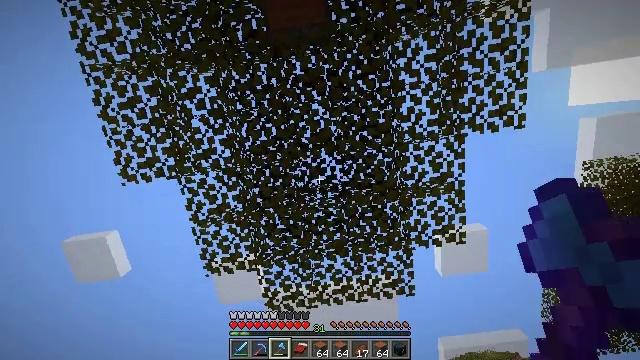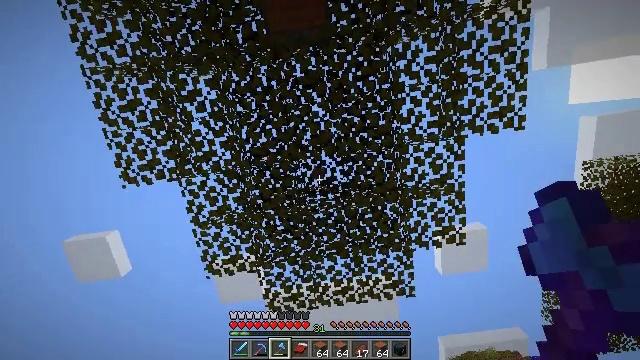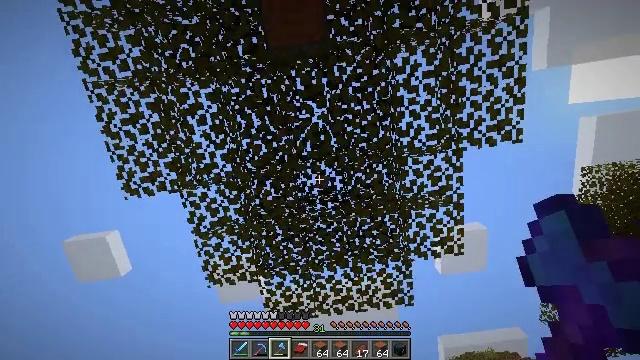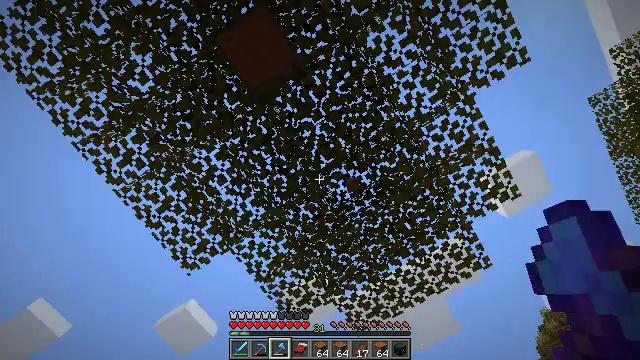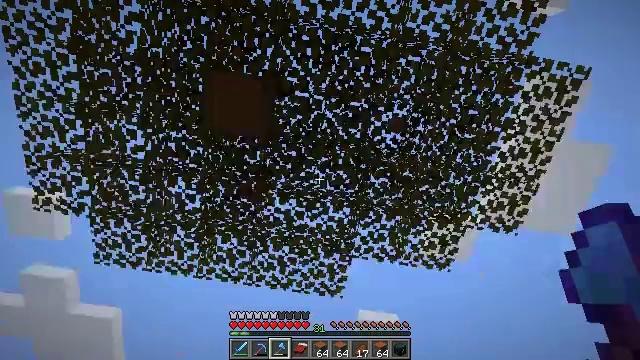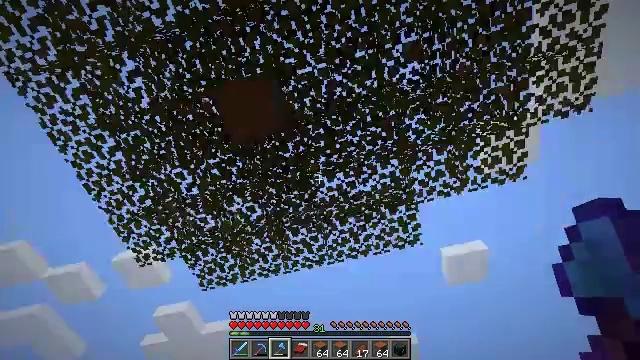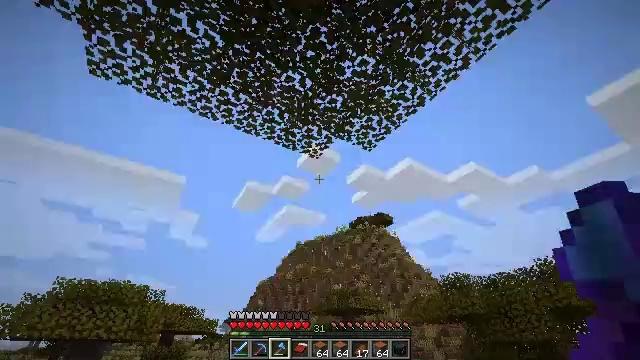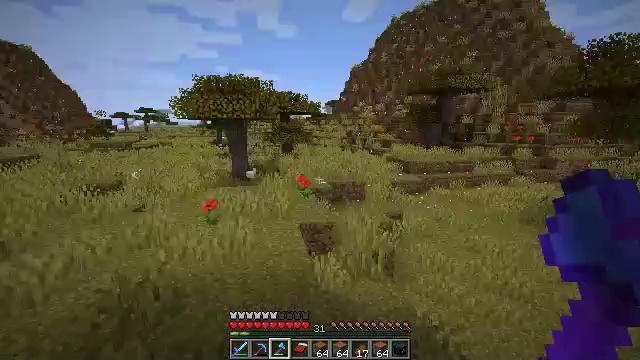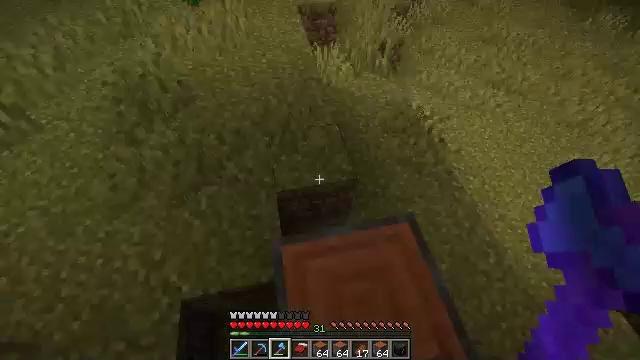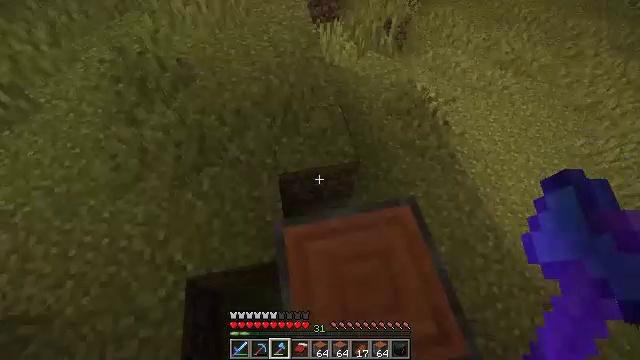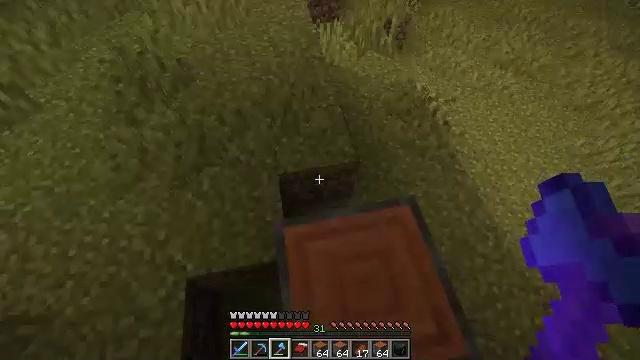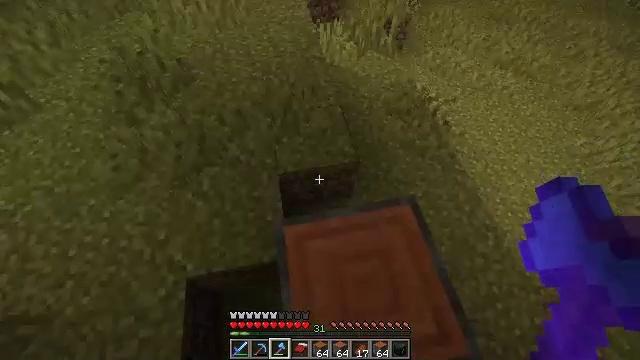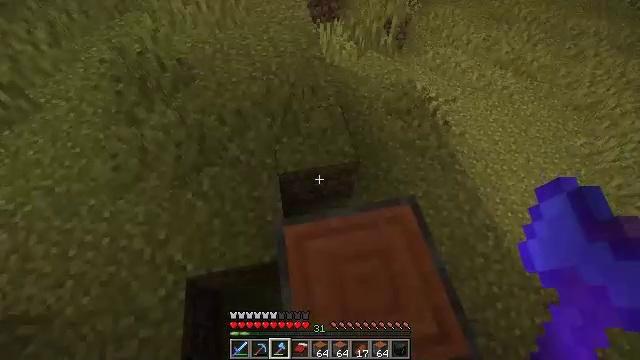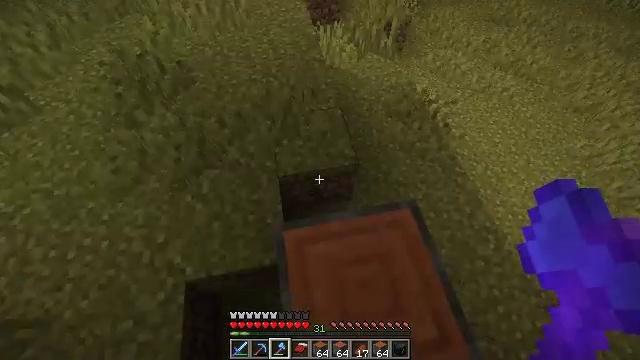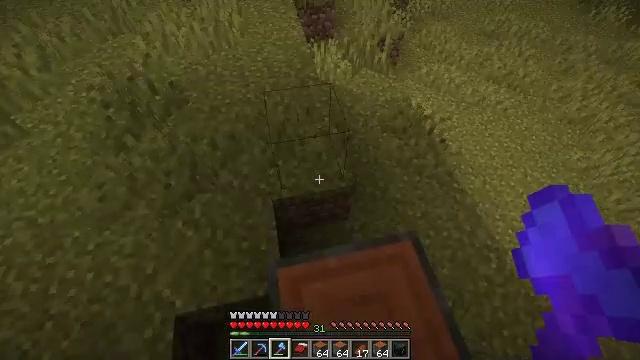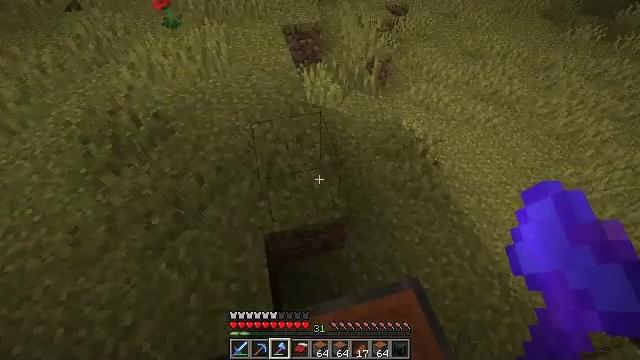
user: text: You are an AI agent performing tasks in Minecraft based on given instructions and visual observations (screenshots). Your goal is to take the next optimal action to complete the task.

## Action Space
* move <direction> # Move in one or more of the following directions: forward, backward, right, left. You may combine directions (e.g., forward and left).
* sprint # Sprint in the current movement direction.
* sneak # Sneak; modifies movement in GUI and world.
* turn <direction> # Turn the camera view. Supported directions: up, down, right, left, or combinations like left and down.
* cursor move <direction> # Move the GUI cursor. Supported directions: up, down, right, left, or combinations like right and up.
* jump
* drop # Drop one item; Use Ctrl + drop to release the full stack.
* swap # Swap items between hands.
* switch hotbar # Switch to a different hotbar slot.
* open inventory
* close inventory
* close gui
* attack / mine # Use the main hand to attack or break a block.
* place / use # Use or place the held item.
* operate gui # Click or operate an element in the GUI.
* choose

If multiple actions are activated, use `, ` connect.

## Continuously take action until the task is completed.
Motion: motion action
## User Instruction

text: Mine acacia log from the tree's trunk.
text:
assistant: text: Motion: move back
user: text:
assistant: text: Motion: move back
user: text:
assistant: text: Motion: move back, turn left
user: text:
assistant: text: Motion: turn left and down
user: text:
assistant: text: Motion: turn left and down
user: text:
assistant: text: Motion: turn left and down
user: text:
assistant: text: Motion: turn left and down
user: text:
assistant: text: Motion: turn down
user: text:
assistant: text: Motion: turn down
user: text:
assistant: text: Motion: no_op
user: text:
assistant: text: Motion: no_op
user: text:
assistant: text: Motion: no_op
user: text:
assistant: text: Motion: move forward
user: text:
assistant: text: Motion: move forward, turn right and up
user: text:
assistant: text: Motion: move forward, turn right and up
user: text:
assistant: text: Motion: move forward, turn right and up
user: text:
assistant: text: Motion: turn right and up
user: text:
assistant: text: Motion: turn up
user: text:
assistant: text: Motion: turn right and up
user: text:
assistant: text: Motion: turn up
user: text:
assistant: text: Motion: turn right and up
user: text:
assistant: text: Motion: turn up
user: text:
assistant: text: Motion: no_op
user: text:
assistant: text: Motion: turn up
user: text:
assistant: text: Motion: attack / mine
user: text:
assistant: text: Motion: attack / mine
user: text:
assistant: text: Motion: attack / mine
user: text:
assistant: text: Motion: attack / mine
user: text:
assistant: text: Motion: attack / mine
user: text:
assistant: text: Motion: attack / mine